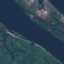
Land use / land cover class: River